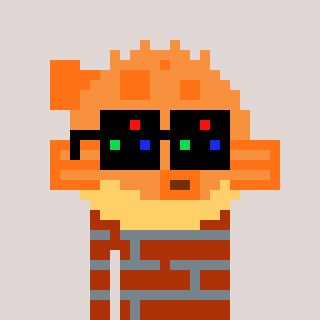
a pixel art character with square black sunglasses, a pufferfish-shaped head and a hotbrown-colored body on a warm background